Question: Let's assume for a second I .
How do you achieve his perfect vertical alignment of the input with its button? When I do it the button vertically misaligns. I do not wish to use "hacking" on the top-margin to fix this as I'm afraid it won't look well on all browsers.
How is bootstrap achieving this magic?
my goal is something like this:

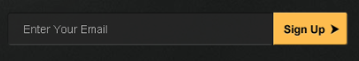
Answer: I think the answer would be using 'box-sizing: border-box', as bootstrap does. This works across all recent modern browsers:
'''
<input type="text" placeholder="Your text here">
<button>Button</button>
'''
'''
input{
float: left;
height: 30px;
-webkit-box-sizing: border-box;
-moz-box-sizing: border-box;
box-sizing: border-box;
}
button{
float: left;
height: 30px;
-webkit-box-sizing: border-box;
-moz-box-sizing: border-box;
box-sizing: border-box;
}
'''
<URL>